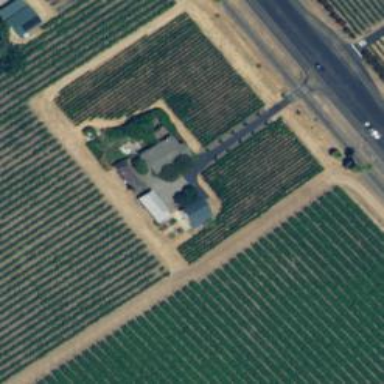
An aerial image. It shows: Vineyard growing wine grapes.